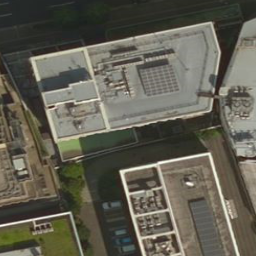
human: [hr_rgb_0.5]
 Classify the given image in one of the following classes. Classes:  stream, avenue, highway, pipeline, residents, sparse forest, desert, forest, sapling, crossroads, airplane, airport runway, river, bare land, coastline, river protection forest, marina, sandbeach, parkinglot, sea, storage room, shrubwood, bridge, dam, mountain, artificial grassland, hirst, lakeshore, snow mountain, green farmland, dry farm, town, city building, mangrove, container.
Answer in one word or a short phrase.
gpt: city building